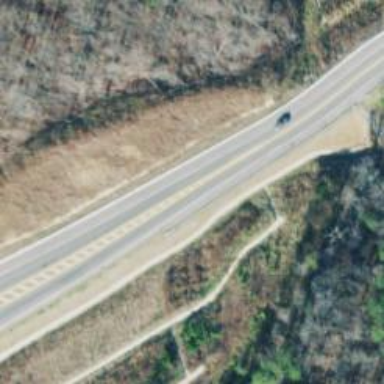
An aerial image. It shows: Primary highway.